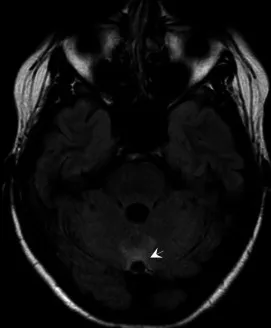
Five weeks after the initial cerebral MRI, (a) T2WI-FLAIR shows a reduction in edema in the vermis (arrow).
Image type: radiology (mri)